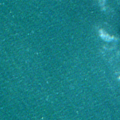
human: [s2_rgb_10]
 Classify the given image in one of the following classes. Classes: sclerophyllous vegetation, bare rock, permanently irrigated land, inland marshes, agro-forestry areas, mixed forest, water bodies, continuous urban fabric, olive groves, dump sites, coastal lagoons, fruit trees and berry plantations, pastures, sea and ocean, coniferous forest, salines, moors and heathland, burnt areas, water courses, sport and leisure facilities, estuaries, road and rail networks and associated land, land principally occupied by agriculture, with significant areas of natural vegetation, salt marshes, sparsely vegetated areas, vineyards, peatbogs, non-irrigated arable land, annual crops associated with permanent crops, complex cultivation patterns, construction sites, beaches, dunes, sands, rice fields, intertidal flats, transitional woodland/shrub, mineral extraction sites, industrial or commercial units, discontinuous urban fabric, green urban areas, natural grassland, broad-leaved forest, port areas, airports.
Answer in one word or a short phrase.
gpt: sea and ocean